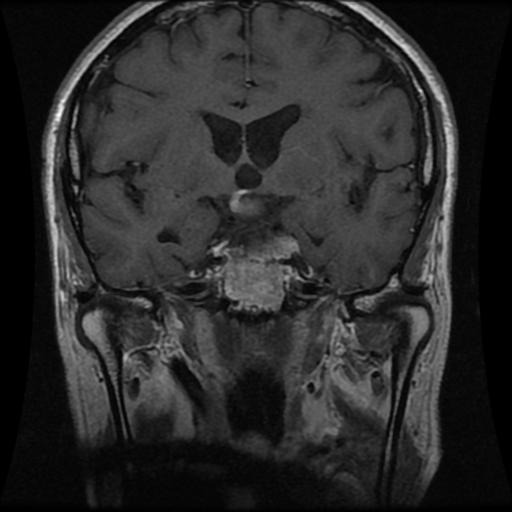
Label: pituitary